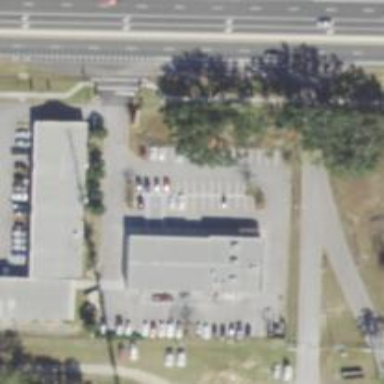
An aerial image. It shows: Parking space is available.